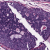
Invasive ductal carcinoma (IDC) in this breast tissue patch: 0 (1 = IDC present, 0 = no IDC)